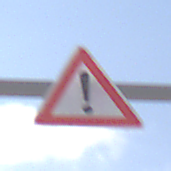
Verkehrszeichen: Gefahrenstelle
Umgebung: Outdoor, Nature
Tageszeit: Midday
Wetter: PartlyCloudy
Licht: Natural
Jahreszeit: NotSpecified
Kontrast: HighContrast